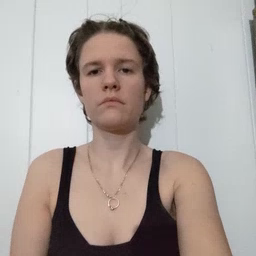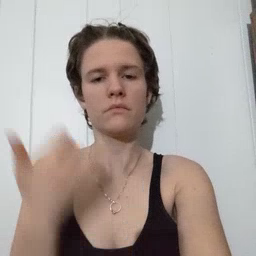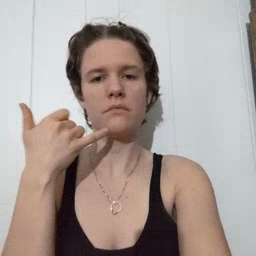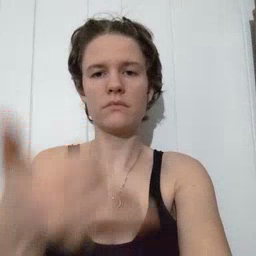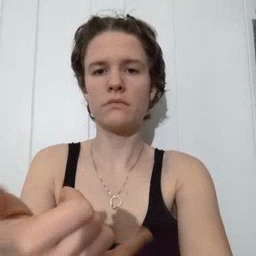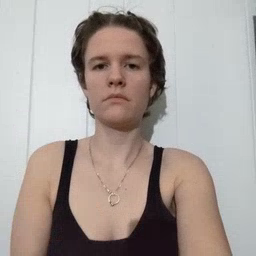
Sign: callonphone